Interaction volume radius: 10 \u00c5
Interaction volume height: 20 \u00c5
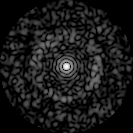
Disorder parameter: 0.8332